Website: crate-barrel
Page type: payment
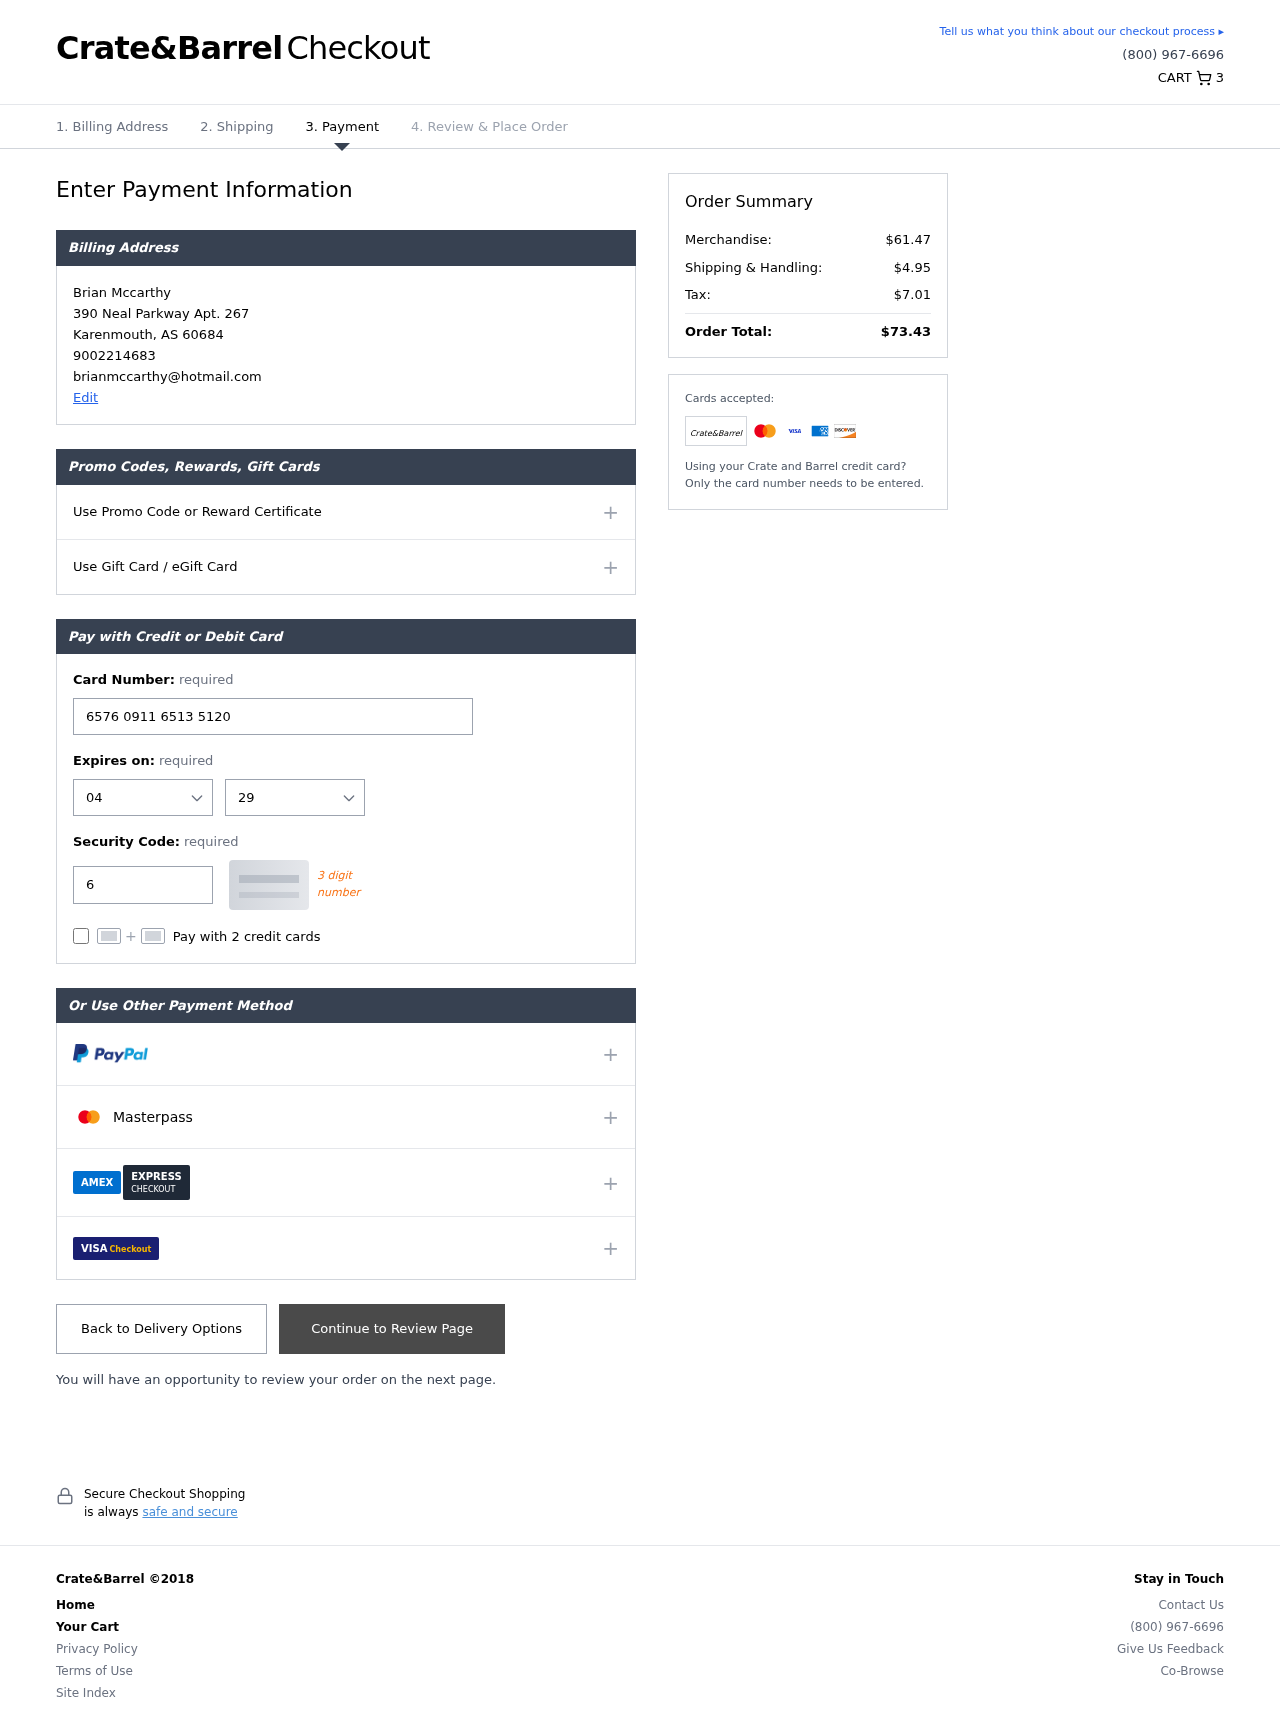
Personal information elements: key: PII_CARD_CVV
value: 660
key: PII_CARD_EXPIRY_MONTH
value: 04
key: PII_CARD_EXPIRY_YEAR
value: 29
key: PII_CARD_NUMBER
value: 6576 0911 6513 5120
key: PII_CITY
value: Karenmouth
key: PII_EMAIL
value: brianmccarthy@hotmail.com
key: PII_FULLNAME
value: Brian Mccarthy
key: PII_PHONE
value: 9002214683
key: PII_POSTCODE
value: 60684
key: PII_STATE_ABBR
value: AS
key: PII_STREET
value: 390 Neal Parkway Apt. 267
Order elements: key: ORDER_NUM_ITEMS
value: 3
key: ORDER_SUBTOTAL
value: $61.47
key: ORDER_SHIPPING_COST
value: $4.95
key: ORDER_TAX
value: $7.01
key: ORDER_TOTAL
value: $73.43